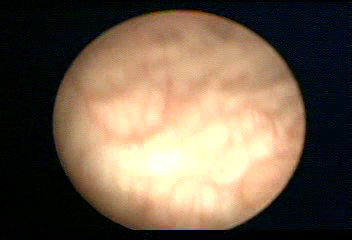
Modality: WLC
Class: Normal mucosa
Bladder cancer association: No